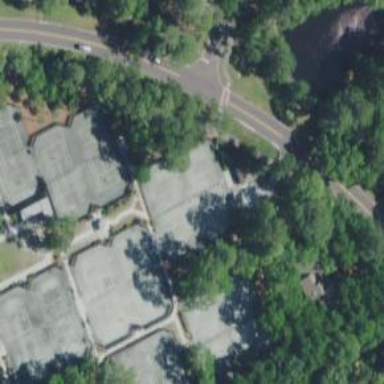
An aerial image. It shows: Tennis court surrounded by fence. It is located on pitch used for leisure land activities.